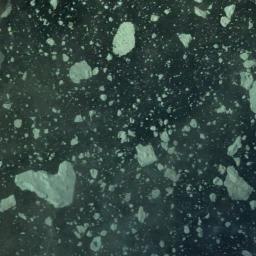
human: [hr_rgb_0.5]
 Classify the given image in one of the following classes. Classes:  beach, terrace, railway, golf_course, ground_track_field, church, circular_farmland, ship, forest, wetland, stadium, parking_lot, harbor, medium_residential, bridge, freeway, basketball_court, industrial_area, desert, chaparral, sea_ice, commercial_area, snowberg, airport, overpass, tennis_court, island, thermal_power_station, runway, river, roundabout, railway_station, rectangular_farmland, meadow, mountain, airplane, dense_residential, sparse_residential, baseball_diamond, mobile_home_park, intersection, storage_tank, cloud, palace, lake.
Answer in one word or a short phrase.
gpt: sea_ice